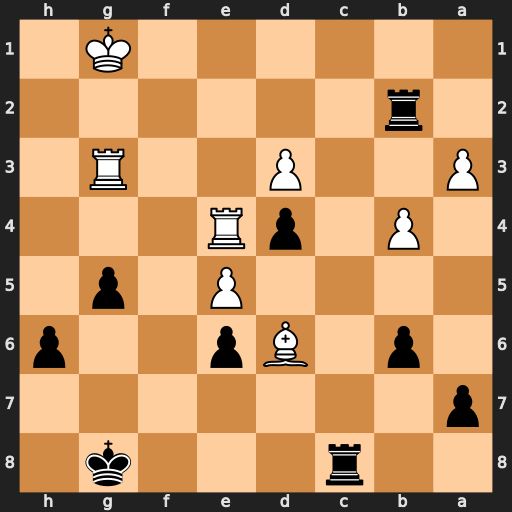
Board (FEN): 2r3k1/p7/1p1Bp2p/4P1p1/1P1pR3/P2P2R1/1r6/6K1
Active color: b
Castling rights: -
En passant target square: -
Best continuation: Rc1+ Re1 Rxe1#